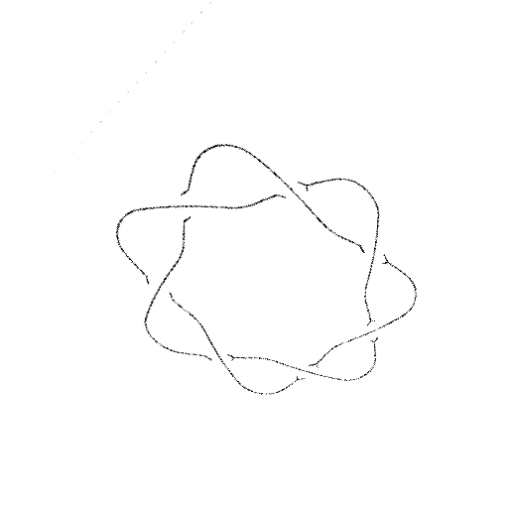
Crossing number: 7